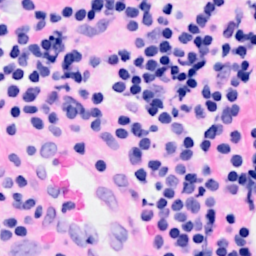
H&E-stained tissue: Breast